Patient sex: F
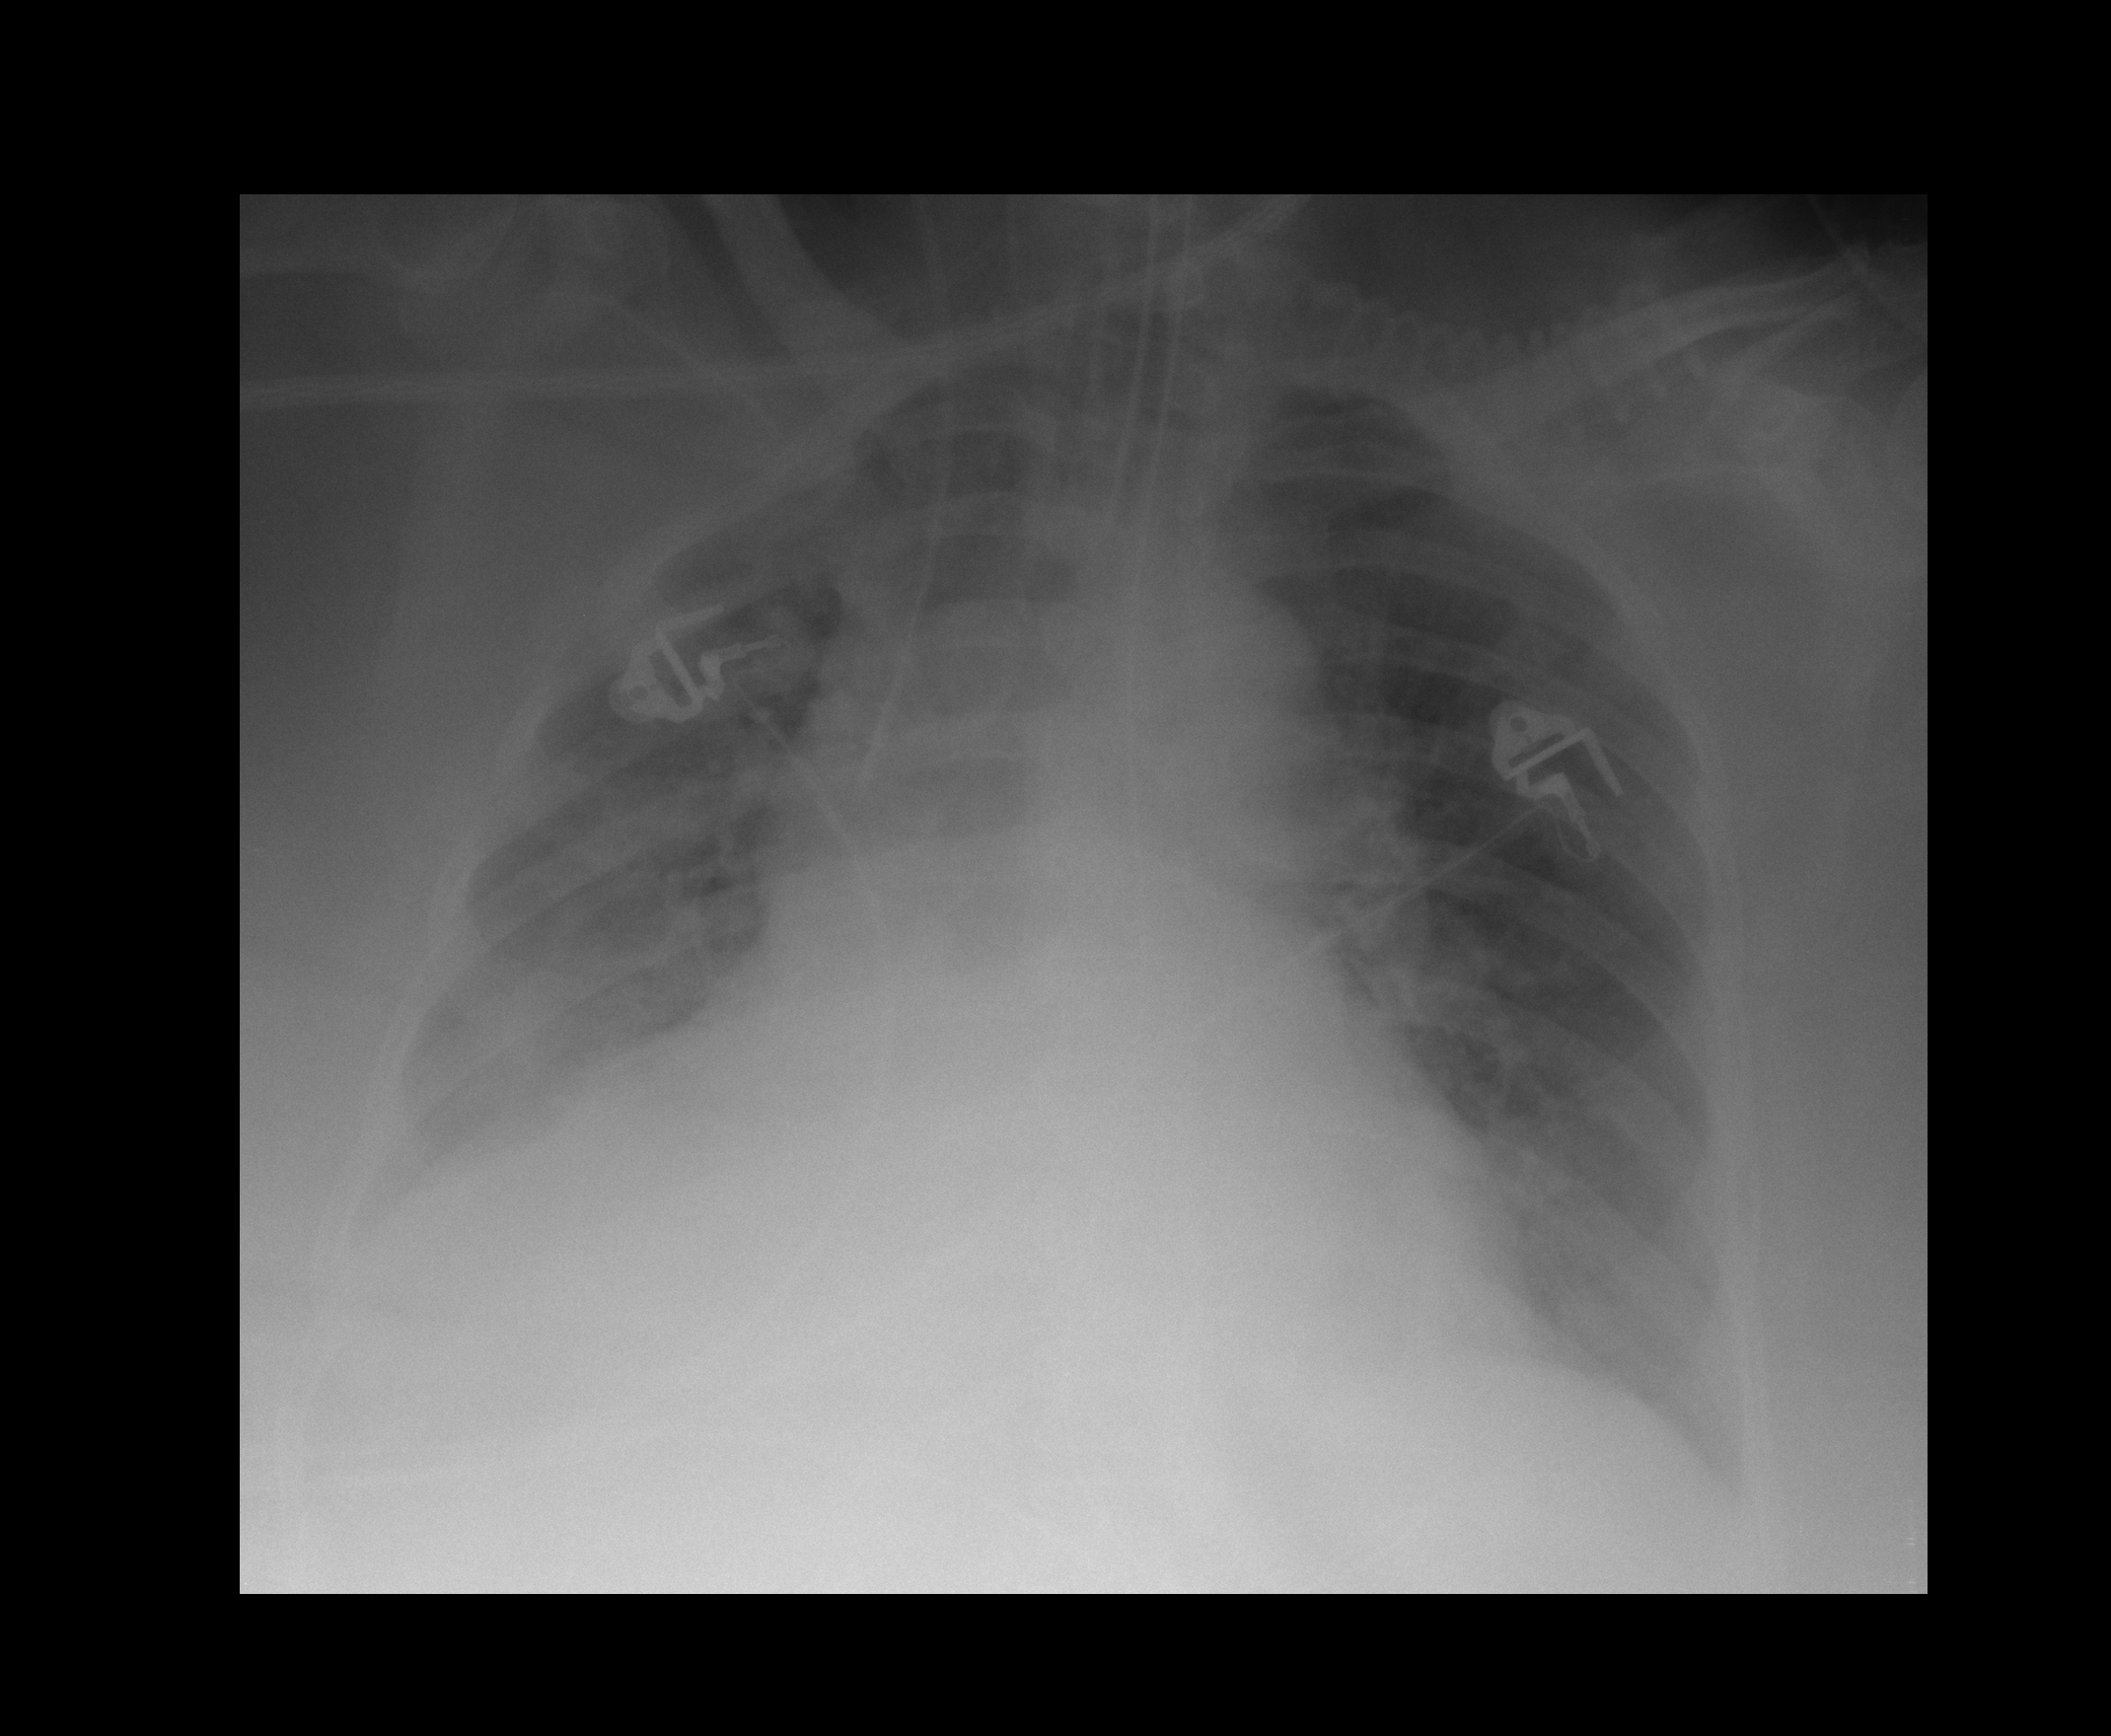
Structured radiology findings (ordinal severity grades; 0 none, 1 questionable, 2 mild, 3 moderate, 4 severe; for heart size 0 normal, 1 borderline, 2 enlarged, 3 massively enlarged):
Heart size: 2
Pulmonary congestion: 3
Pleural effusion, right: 2
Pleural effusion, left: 0
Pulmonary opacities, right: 2
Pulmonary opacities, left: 0
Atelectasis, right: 3
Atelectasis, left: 2